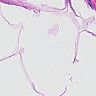
Metastatic tissue present: no